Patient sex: F
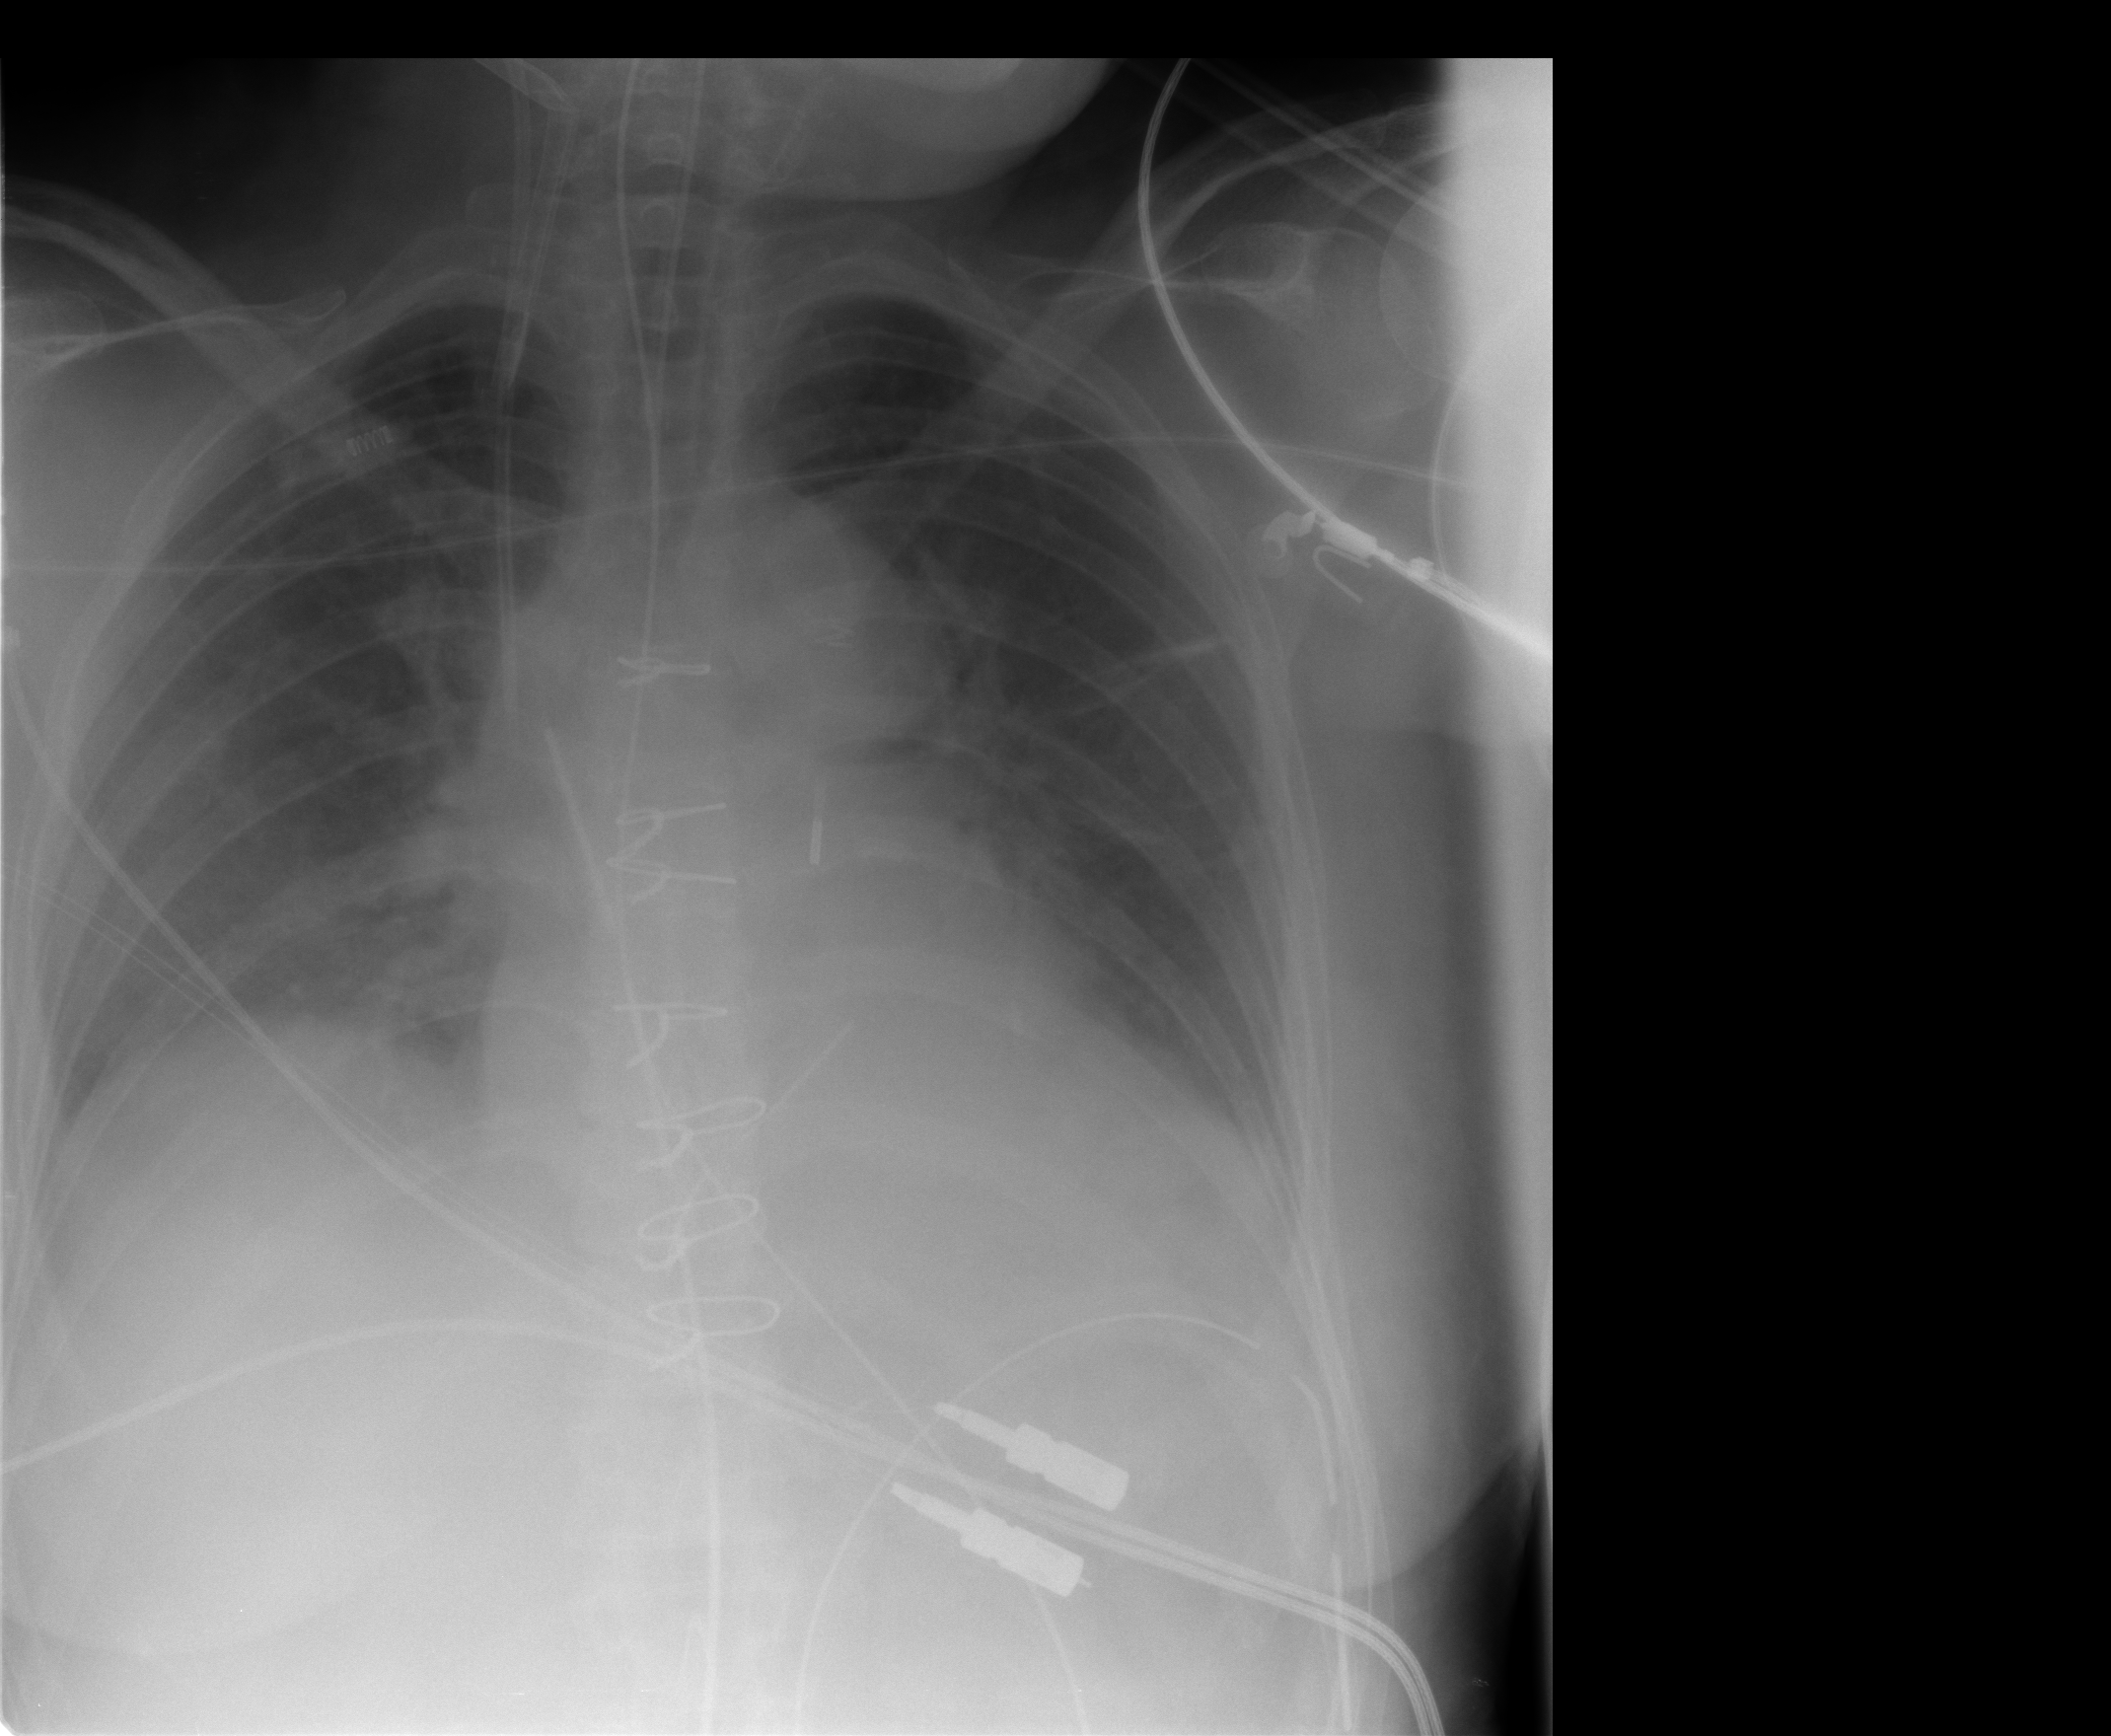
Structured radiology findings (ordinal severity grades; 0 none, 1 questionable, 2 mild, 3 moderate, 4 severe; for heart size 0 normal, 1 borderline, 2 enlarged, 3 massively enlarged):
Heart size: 1
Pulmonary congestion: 1
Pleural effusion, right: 2
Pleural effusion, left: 2
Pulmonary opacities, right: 0
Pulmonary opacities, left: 1
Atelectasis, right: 2
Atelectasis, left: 2